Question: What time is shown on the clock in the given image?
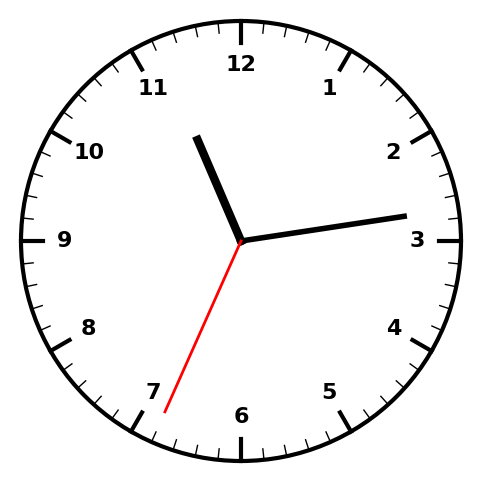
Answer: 11:13:34